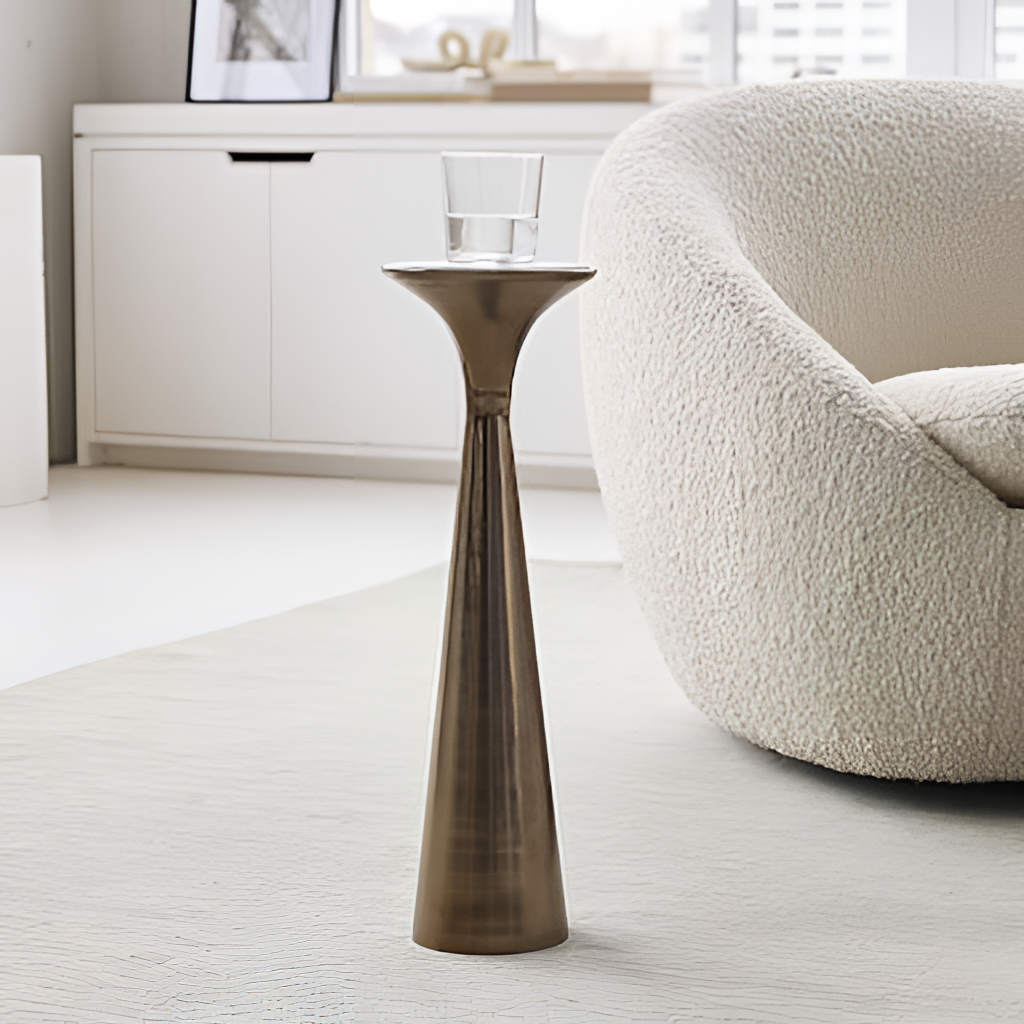
living room, cream fabric armchair, tile flooring, with large square pattern, paint wallpaper, with solid pattern, modern